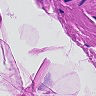
Metastatic tissue present: no